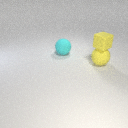
small yellow rubber cube above large yellow rubber sphere